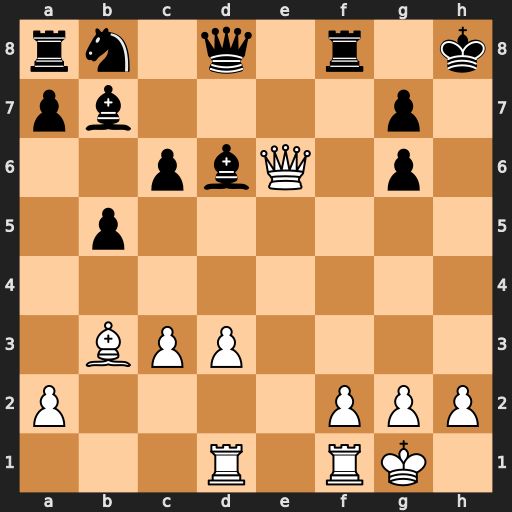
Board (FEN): rn1q1r1k/pb4p1/2pbQ1p1/1p6/8/1BPP4/P4PPP/3R1RK1
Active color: w
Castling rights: -
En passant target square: -
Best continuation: Qh3+ Qh4 Qxh4#